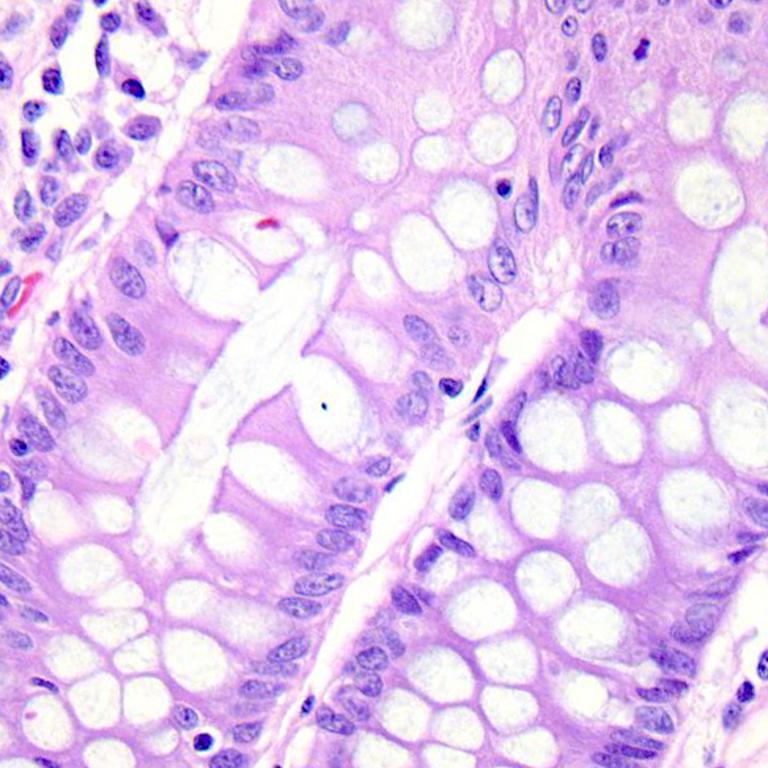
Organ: colon
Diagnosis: benign